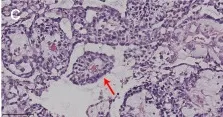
The operative findings and histopathology. (B, C) Photomicrograph of hematoxylin and eosin staining showed that malignant tumor cells grew around the blood vessels or cavity, with typical Schiller-Duval bodies (red arrow). 200x.
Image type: pathology (h&e)